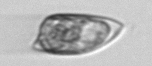
Label: Prorocentrum_dentatum